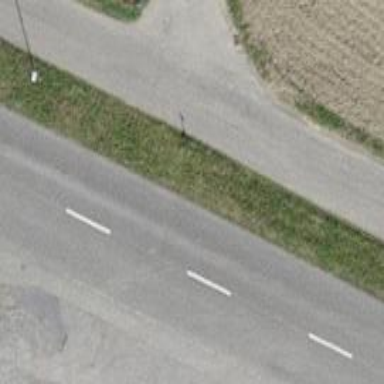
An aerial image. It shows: Asphalt road classified as tertiary.